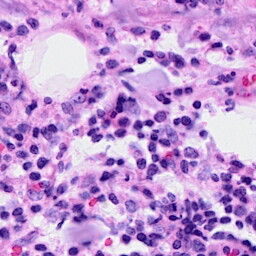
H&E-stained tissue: Breast